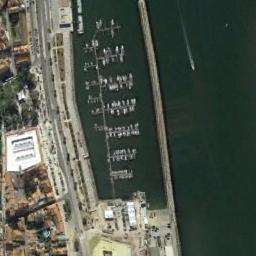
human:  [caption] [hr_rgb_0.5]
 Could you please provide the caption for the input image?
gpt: Many buildings are near the harbor .

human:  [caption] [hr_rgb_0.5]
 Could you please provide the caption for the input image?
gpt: The harbor with lots of neatly docked boats is next to a dense residential area and a boat is moving in the waters .

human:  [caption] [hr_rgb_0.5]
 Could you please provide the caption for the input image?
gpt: There are many branches of the harbor .

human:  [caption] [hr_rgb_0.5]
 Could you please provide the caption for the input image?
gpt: Neatly moored some ships on the sea next to the harbor next to the buildings and roads .

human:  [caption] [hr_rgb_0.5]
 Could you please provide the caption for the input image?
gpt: There are some buildings beside the harbor with many ships .